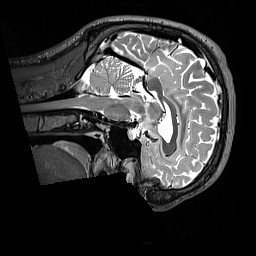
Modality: T2w
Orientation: sagittal
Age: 29
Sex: male
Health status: healthy
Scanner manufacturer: siemens
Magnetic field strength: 3 T
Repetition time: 3.2 s
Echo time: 0.568 s